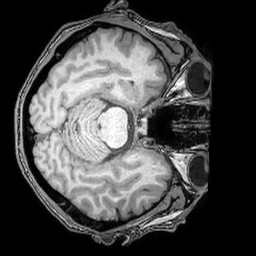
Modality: T1w
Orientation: axial
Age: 47
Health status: ill
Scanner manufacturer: philips
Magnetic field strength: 3 T
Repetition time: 0.007 s
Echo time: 0.003501 s